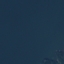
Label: SeaLake